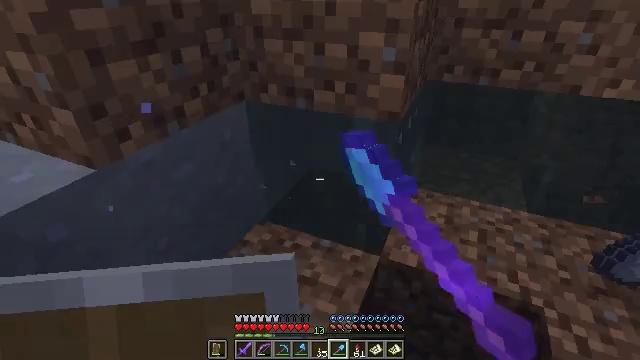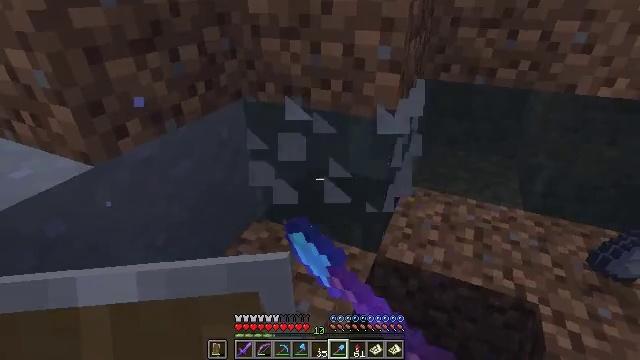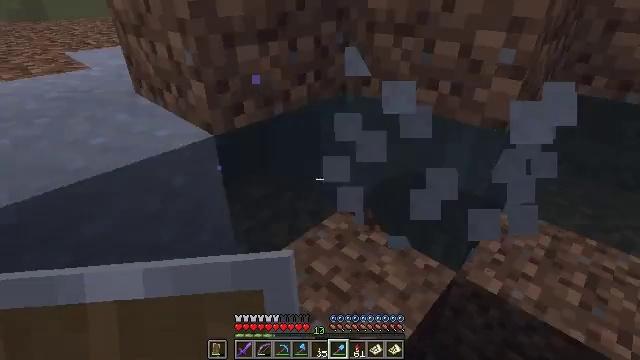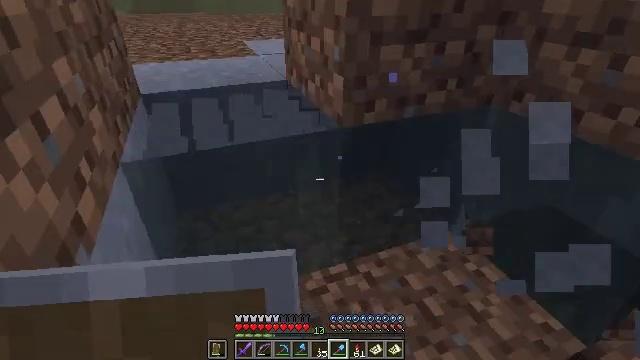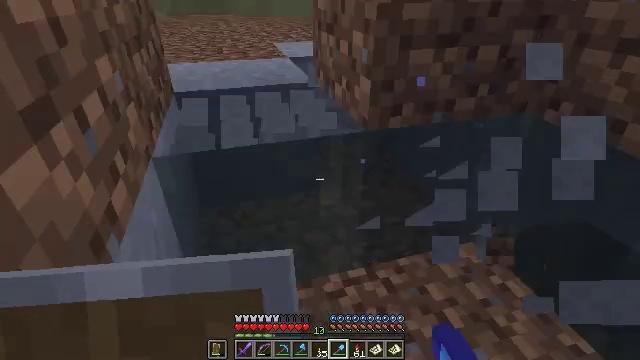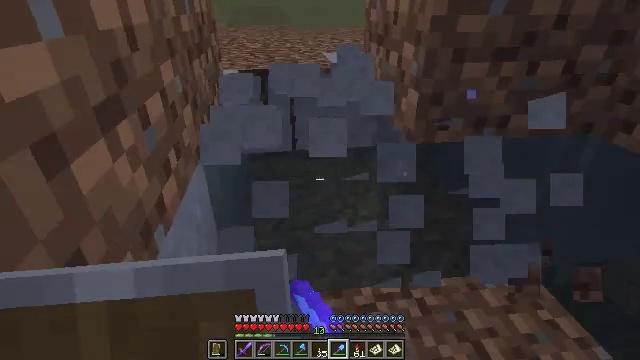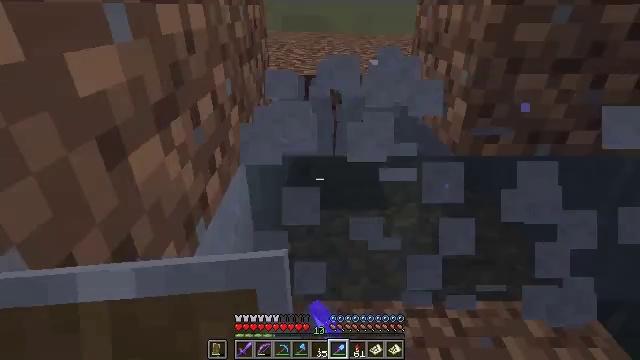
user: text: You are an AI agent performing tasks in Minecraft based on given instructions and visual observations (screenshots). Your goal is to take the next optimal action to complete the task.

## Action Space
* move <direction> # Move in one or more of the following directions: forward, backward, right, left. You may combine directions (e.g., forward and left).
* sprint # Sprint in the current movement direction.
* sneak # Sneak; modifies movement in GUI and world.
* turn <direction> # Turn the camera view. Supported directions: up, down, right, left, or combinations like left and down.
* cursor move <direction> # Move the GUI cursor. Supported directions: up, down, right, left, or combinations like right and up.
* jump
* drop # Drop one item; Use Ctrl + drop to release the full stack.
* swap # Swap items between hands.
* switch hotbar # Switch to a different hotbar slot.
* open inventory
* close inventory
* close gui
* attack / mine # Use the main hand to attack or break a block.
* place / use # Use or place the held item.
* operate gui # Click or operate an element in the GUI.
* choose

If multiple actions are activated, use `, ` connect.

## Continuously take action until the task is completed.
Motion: motion action
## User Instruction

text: Mine dirt from the ground.
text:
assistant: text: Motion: attack / mine
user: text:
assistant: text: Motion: turn left, attack / mine
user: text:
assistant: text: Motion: turn left, attack / mine
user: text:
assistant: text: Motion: turn left, attack / mine
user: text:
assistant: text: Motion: turn left and up, attack / mine
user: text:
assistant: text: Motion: turn left and up, attack / mine
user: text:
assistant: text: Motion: turn left